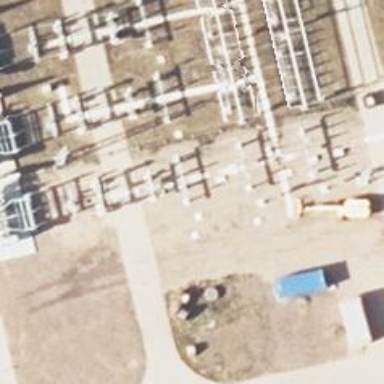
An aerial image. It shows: Power line is depicted.